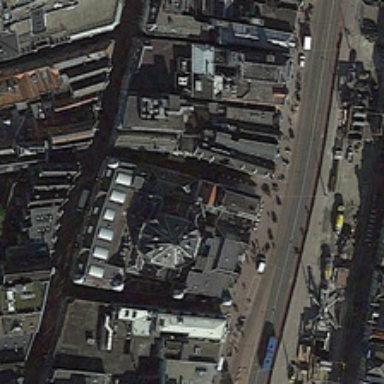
Many buildings are near a church .